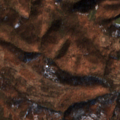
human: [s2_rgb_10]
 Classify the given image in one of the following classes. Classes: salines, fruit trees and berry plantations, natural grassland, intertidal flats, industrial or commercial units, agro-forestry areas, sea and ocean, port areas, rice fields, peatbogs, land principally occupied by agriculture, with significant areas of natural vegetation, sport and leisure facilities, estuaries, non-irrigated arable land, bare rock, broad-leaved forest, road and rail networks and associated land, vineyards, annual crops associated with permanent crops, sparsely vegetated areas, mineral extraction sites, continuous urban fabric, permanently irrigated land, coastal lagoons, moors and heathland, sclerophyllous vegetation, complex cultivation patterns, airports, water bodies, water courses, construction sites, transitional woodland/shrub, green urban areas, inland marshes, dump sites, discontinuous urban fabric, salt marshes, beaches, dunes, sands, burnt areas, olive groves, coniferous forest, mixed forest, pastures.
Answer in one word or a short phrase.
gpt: pastures, complex cultivation patterns, broad-leaved forest, natural grassland